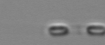
Label: Skeletonema